Field crop: tomato
Growth stage: 1
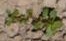
Species: portulaca